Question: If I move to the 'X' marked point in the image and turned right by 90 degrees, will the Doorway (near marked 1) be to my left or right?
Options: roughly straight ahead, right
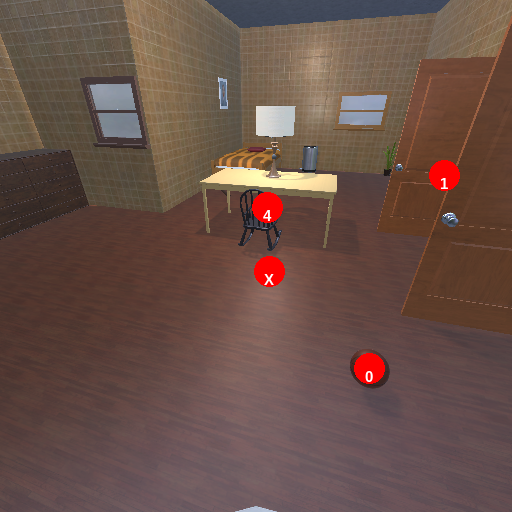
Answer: roughly straight ahead